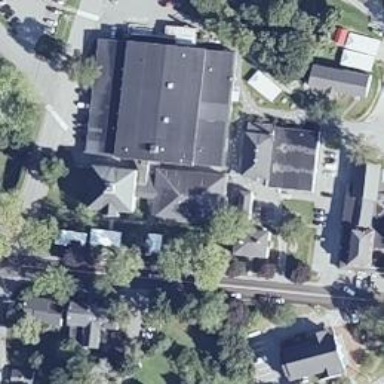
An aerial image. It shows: School.